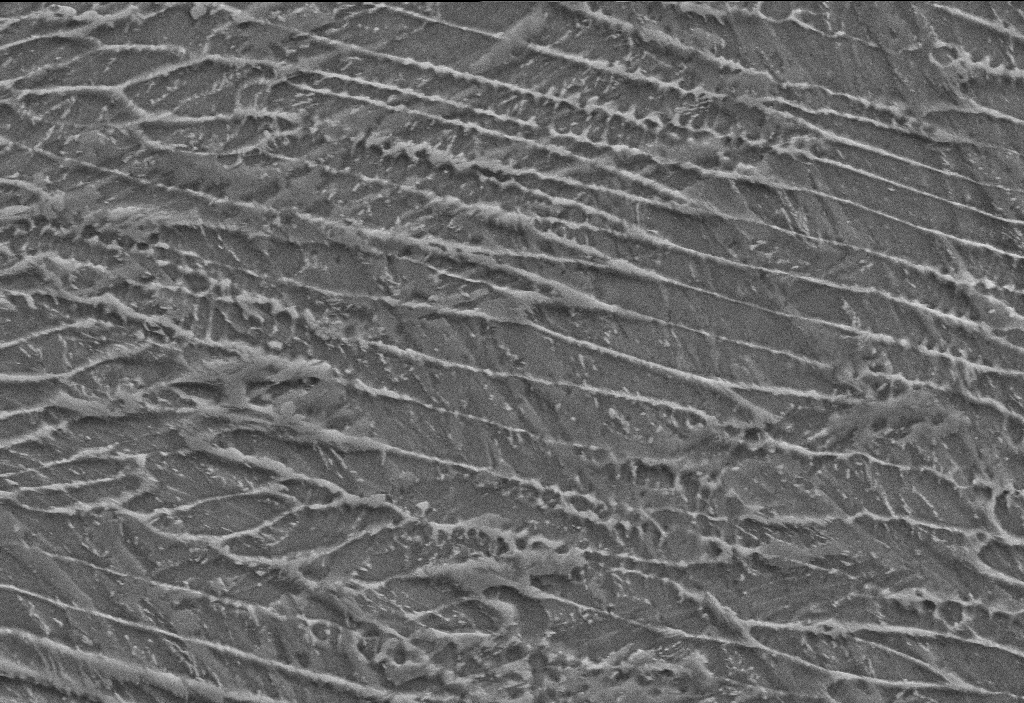
SEM micrograph, magnification: 15000x, scale bar: 2 µm
Phase areas (pixels) — Matrix: 261838; Austenite: 66382; Martensite/Austenite: 0; Precipitate: 0; Defect: 0; total: 719872